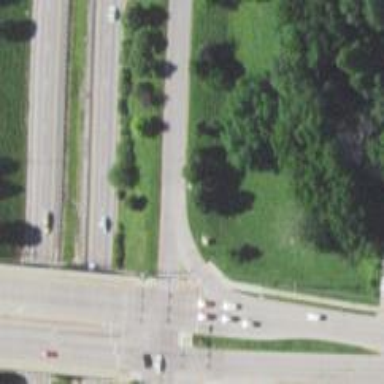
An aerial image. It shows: Trunk link highway.